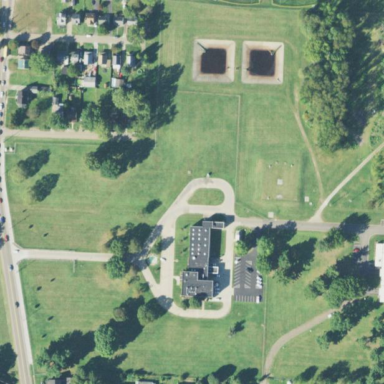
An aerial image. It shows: Man-made water works facility.